【题型】解答题　【知识点】平面几何　【难度】hard
如图，在$\triangle ABC$中，$AC = 4$，$BC = 3$，$\angle ACB = 90^\circ$，$D$是边$AC$上一动点（不与点$A$、$C$重合），$CE \perp BD$，垂足为$E$，交边$AB$于点$F$。

$^{\textcircled{1}}$ 当点$D$是边$AC$中点时，求$DE$，$EC$的值；

$^{\textcircled{2}}$ 设$CD = x$，$AF = y$，求$y$关于$x$的函数关系式，并写出定义域；

$^{\textcircled{3}}$ 当$\triangle EFD$与$\triangle EFB$相似时，求线段$CD$的长。
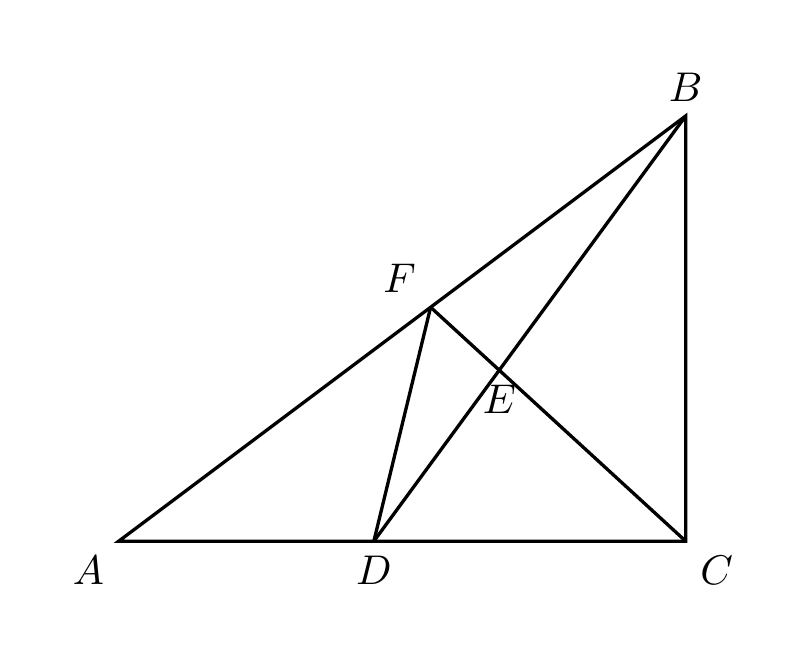
【解答】
【答案】(1) $DE = \dfrac{4\sqrt{13}}{13}$，$CE = \dfrac{6\sqrt{13}}{13}$；

(2) $y = \dfrac{20x}{9+4x}\ (0 < x < 4)$；

(3) 当$\triangle EFD$与$\triangle EFB$相似时，线段$CD$的长是$\dfrac{3}{2}$或$3$。

【分析】(1) 先根据勾股定理计算$BD$长，利用面积法计算$CE$的长，最后利用勾股定理求$DE$的长；

(2) 如图2，作辅助线，证明$\triangle ANF \backsim \triangle ACB$，列比例式可得$FN = \dfrac{3}{5}y$，$AN = \dfrac{4}{5}y$，证明$\triangle FNC \backsim \triangle DCB$，可得结论；

(3) 分两种情况：$^{\textcircled{1}}$ 当$\triangle DEF \backsim \triangle BEF$时，如图3，由$\angle BDC = \angle DBC = 45^\circ$，则$DC = BC = 3$；$^{\textcircled{2}}$ 当$\triangle DEF \backsim \triangle FEB$时，如图4，证明$\triangle AFD \backsim \triangle ACB$，则$\dfrac{AF}{AD} = \dfrac{AC}{AB}$，可得$5y = 16 - 4x\ ^{\textcircled{1}}$，由(2)中得$y$与$x$的函数关系式，联立方程组可得$x$的值。

【详解】(1) 解：$\because AC = 4$，$D$是$AC$的中点，
$\therefore DC = \dfrac{1}{2}AC = 2$，
$\because \angle ACB = 90^\circ$，$BC = 3$，
$\therefore BD = \sqrt{2^2 + 3^2} = \sqrt{13}$，
$\because BD \perp CF$，
$\therefore S_{\triangle BCD} = \dfrac{1}{2}CD \cdot BC = \dfrac{1}{2}BD \cdot CE$，
即$2 \times 3 = \sqrt{13}CE$，$CE = \dfrac{6\sqrt{13}}{13}$，
由勾股定理得：$DE = \sqrt{CD^2 - CE^2} = \sqrt{2^2 - \left(\dfrac{6\sqrt{13}}{13}\right)^2} = \dfrac{4\sqrt{13}}{13}$；

(2) 如图2，过$F$作$FN \perp AC$于$N$，

由勾股定理得：$AB = \sqrt{AC^2 + BC^2} = 5$，
$\because FN \parallel BC$，
$\therefore \triangle ANF \backsim \triangle ACB$，
$\therefore \dfrac{FN}{BC} = \dfrac{AF}{AB} = \dfrac{AN}{AC}$，
$\therefore \dfrac{FN}{3} = \dfrac{y}{5} = \dfrac{AN}{4}$，
$\therefore FN = \dfrac{3}{5}y$，$AN = \dfrac{4}{5}y$，
$\because \angle ACB = 90^\circ$，$CF \perp BD$，
$\therefore \angle NCF = 90^\circ - \angle BCF = \angle DBC$，$\angle FNC = \angle DCB = 90^\circ$，
$\therefore \triangle FNC \backsim \triangle DCB$，
$\therefore \dfrac{FN}{NC} = \dfrac{DC}{BC}$，
$\therefore \dfrac{\dfrac{3}{5}y}{4 - \dfrac{4}{5}y} = \dfrac{x}{3}$，
$\therefore y = \dfrac{20x}{9+4x}\ (0 < x < 4)$；

(3) $\because \angle DEF = \angle BEF = 90^\circ$，
$\therefore \triangle EFD$与$\triangle EFB$相似，要分两种情况：
$^{\textcircled{1}}$ 当$\triangle DEF \backsim \triangle BEF$时，如图3，

$\therefore \angle FDE = \angle FBE$，
$\therefore BF = DF$，而$CE \perp BD$，$\angle ACB = 90^\circ$，
$\therefore DE = BE = CE$，
$\therefore \angle BDC = \angle DBC = 45^\circ$，
$\therefore CD = CB = 3$，
$^{\textcircled{2}}$ 当$\triangle DEF \backsim \triangle FEB$时，如图4，
$\therefore \angle FDE = \angle BFE$，$\angle DFE = \angle FBE$，
$\because \angle FDE + \angle DFE = 90^\circ$，
$\therefore \angle DFE + \angle BFE = 90^\circ = \angle DFB$，
$\therefore \angle DFE = \angle ACB = 90^\circ$，
$\because \angle A = \angle A$，

$\therefore \triangle AFD \backsim \triangle ACB$，
$\therefore \dfrac{AF}{AD} = \dfrac{AC}{AB}$，
$\therefore \dfrac{y}{4 - x} = \dfrac{4}{5}$，即$5y = 16 - 4x\ ^{\textcircled{1}}$，
由(2)知：$y = \dfrac{20x}{9+4x}\ (0 < x < 4)\ ^{\textcircled{2}}$，
由$^{\textcircled{1}}$$^{\textcircled{2}}$得：$\dfrac{16 - 4x}{5} = \dfrac{20x}{9+4x}$，
整理得：$2x^2 + 9x - 18 = 0$，
解得：$x_1 = \dfrac{3}{2}$，$x_2 = -6$（舍），
$\therefore CD = \dfrac{3}{2}$，

综上所述，当$\triangle EFD$与$\triangle EFB$相似时，线段$CD$的长是$\dfrac{3}{2}$或$3$。

【点睛】此题是相似形的综合题，主要考查了三角形相似的性质和判定，动点问题，等腰直角三角形的判定，勾股定理，解本题的关键是利用相似找到相等关系，建立方程。
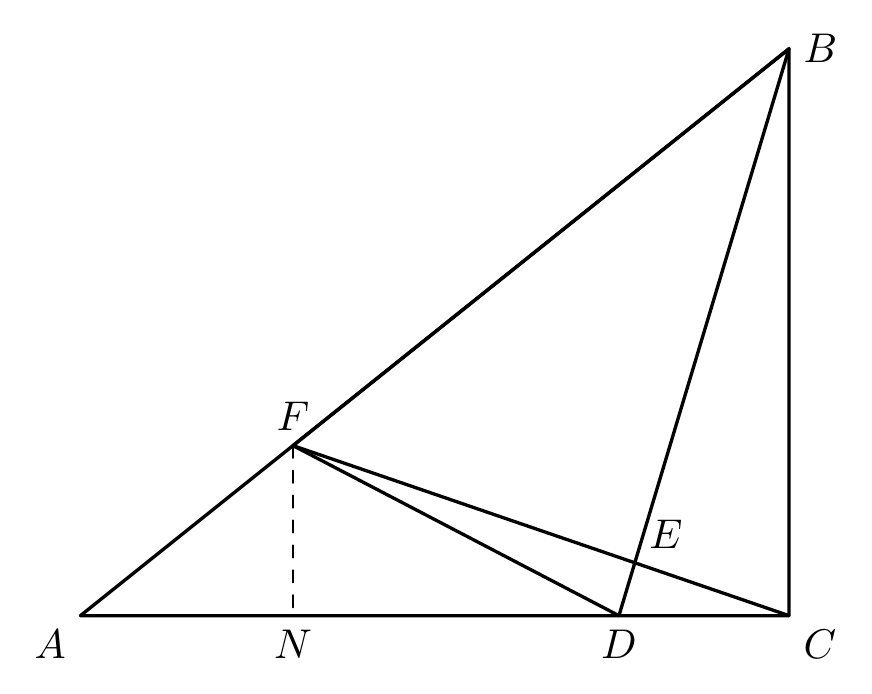
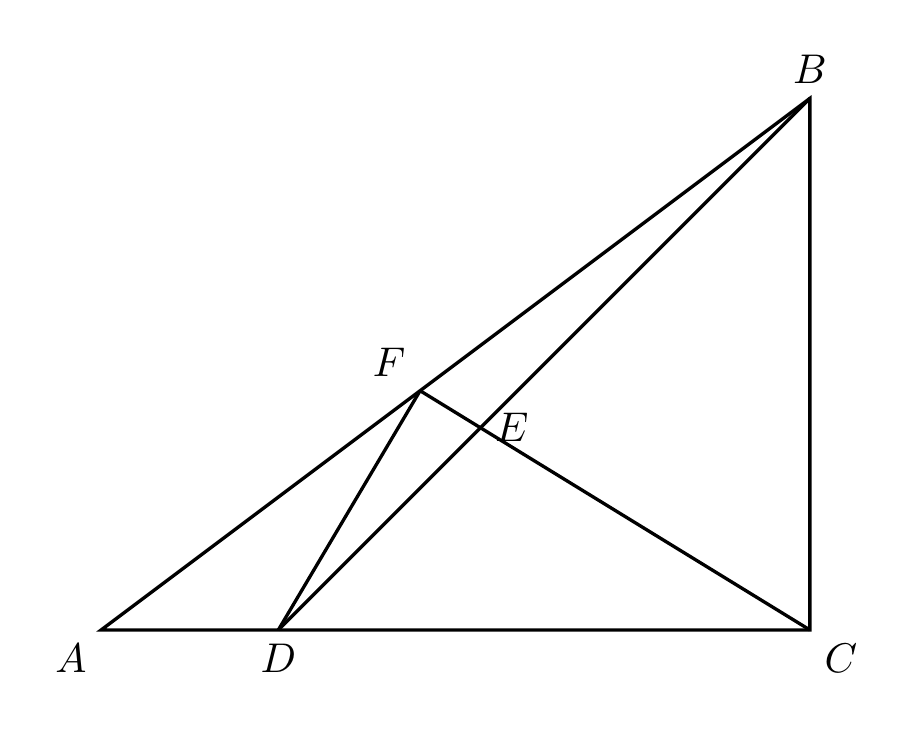
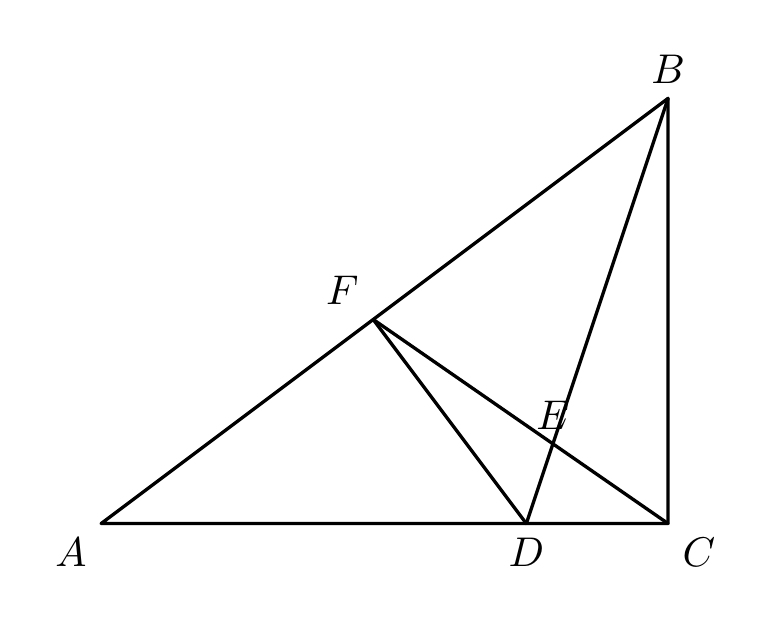